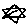
Label: star